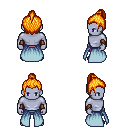
a pixel art fantasy rpg character, male body template, dark elf, purple skin, overskirt, magenta pants, light blonde short topknot hairstyle, leather bracers, four views (front, back, left, right), 2x2 character sprite sheet, small pixel art, hard edges, no anti-aliasing